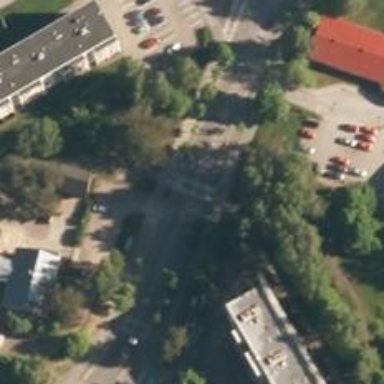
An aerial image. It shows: Asphalt cycleway.